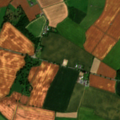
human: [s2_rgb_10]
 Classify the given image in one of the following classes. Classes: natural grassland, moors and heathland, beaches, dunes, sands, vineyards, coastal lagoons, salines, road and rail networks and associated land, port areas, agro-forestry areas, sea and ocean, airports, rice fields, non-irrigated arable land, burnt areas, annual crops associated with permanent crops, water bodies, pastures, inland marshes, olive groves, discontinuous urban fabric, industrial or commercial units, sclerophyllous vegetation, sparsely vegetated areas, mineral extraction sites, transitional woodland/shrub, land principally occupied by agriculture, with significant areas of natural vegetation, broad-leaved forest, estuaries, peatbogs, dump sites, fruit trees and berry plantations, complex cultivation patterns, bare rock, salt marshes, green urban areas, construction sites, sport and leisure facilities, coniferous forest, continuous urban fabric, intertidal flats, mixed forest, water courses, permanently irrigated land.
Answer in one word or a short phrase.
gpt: non-irrigated arable land, pastures